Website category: book
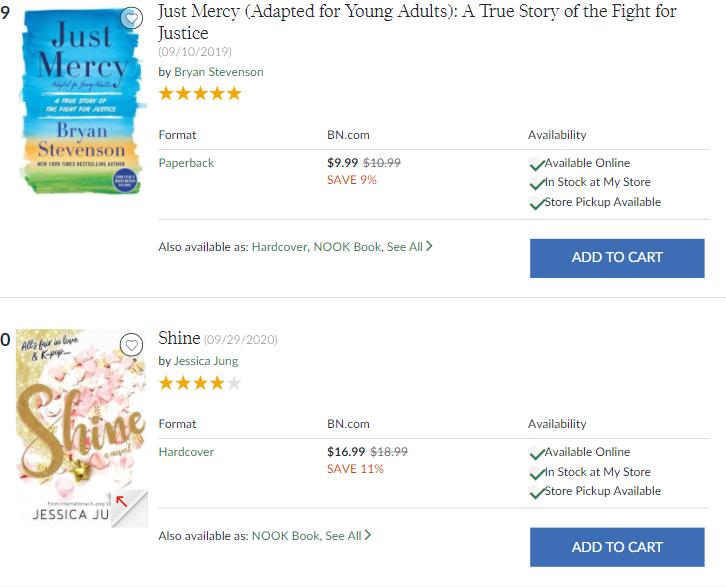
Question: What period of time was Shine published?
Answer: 09/29/2020

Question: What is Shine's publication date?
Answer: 09/29/2020

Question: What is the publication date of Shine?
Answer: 09/29/2020

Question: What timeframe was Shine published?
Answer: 09/29/2020

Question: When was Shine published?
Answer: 09/29/2020

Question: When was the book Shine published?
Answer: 09/29/2020

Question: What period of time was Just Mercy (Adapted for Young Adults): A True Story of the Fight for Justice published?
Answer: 09/10/2019

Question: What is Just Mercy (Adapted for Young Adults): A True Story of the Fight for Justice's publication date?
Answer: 09/10/2019

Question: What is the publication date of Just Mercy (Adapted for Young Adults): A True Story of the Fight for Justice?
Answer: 09/10/2019

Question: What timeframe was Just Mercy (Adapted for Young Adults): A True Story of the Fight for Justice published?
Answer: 09/10/2019

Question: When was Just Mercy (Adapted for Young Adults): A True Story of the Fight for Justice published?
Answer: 09/10/2019

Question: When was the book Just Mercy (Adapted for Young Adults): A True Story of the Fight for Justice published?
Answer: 09/10/2019

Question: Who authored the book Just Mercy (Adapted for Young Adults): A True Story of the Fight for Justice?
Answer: Bryan Stevenson

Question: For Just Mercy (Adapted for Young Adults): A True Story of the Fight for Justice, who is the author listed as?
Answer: Bryan Stevenson

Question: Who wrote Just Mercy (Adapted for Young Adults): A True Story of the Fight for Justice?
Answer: Bryan Stevenson

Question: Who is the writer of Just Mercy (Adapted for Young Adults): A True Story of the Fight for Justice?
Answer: Bryan Stevenson

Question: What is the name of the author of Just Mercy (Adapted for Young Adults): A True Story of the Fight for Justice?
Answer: Bryan Stevenson

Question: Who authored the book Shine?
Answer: Jessica Jung

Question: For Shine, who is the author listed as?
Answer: Jessica Jung

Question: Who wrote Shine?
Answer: Jessica Jung

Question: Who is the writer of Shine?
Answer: Jessica Jung

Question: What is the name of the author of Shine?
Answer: Jessica Jung

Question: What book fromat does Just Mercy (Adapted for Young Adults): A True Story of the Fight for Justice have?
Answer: Paperback

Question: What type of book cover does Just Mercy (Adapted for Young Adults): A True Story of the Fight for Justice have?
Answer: Paperback

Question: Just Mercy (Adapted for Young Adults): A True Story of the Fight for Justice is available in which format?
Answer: Paperback

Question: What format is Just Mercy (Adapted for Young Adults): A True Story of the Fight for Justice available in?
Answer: Paperback

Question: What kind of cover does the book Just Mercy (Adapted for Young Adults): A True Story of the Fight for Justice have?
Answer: Paperback

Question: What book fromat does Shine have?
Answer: Hardcover

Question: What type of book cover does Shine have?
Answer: Hardcover

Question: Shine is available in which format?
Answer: Hardcover

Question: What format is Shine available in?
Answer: Hardcover

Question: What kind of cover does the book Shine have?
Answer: Hardcover

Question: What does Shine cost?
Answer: $16.99

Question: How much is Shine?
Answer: $16.99

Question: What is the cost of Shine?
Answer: $16.99

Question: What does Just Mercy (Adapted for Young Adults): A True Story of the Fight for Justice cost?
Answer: $9.99

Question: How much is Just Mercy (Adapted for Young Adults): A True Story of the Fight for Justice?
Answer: $9.99

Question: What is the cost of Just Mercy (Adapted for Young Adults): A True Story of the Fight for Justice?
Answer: $9.99

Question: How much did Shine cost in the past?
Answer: $18.99

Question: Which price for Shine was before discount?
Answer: $18.99

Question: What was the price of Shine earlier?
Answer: $18.99

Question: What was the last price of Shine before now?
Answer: $18.99

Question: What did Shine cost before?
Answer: $18.99

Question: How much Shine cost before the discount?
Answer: $18.99

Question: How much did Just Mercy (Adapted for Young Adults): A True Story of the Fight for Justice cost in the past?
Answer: $10.99

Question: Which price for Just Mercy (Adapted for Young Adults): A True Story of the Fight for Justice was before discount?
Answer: $10.99

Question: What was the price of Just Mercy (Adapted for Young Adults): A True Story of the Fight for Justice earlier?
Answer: $10.99

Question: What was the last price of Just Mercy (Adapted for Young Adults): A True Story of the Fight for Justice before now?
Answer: $10.99

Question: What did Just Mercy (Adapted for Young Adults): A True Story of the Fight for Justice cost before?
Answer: $10.99

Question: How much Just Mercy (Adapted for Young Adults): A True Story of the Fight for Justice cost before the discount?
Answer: $10.99

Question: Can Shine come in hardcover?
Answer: no

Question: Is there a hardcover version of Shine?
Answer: no

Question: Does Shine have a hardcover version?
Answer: no

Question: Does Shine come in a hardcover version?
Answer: no

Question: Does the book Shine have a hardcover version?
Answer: no

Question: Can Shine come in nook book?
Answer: yes

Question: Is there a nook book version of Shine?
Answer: yes

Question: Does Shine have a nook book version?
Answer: yes

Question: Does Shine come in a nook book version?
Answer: yes

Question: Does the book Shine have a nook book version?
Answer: yes

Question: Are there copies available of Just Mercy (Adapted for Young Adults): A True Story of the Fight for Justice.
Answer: yes

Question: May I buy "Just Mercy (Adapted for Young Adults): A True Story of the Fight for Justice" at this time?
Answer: yes

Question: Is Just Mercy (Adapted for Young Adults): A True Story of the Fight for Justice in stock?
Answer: yes

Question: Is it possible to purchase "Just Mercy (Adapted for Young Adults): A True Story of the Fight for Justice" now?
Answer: yes